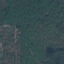
Label: Forest